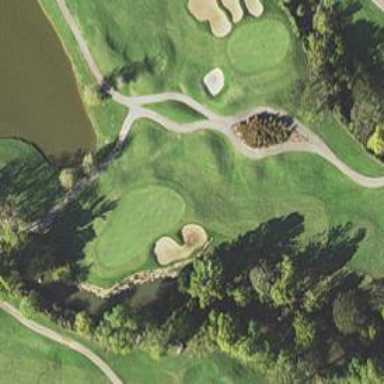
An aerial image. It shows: Path used for both walking and golf.